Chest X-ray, PA view. Patient: 58 years old, sex M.
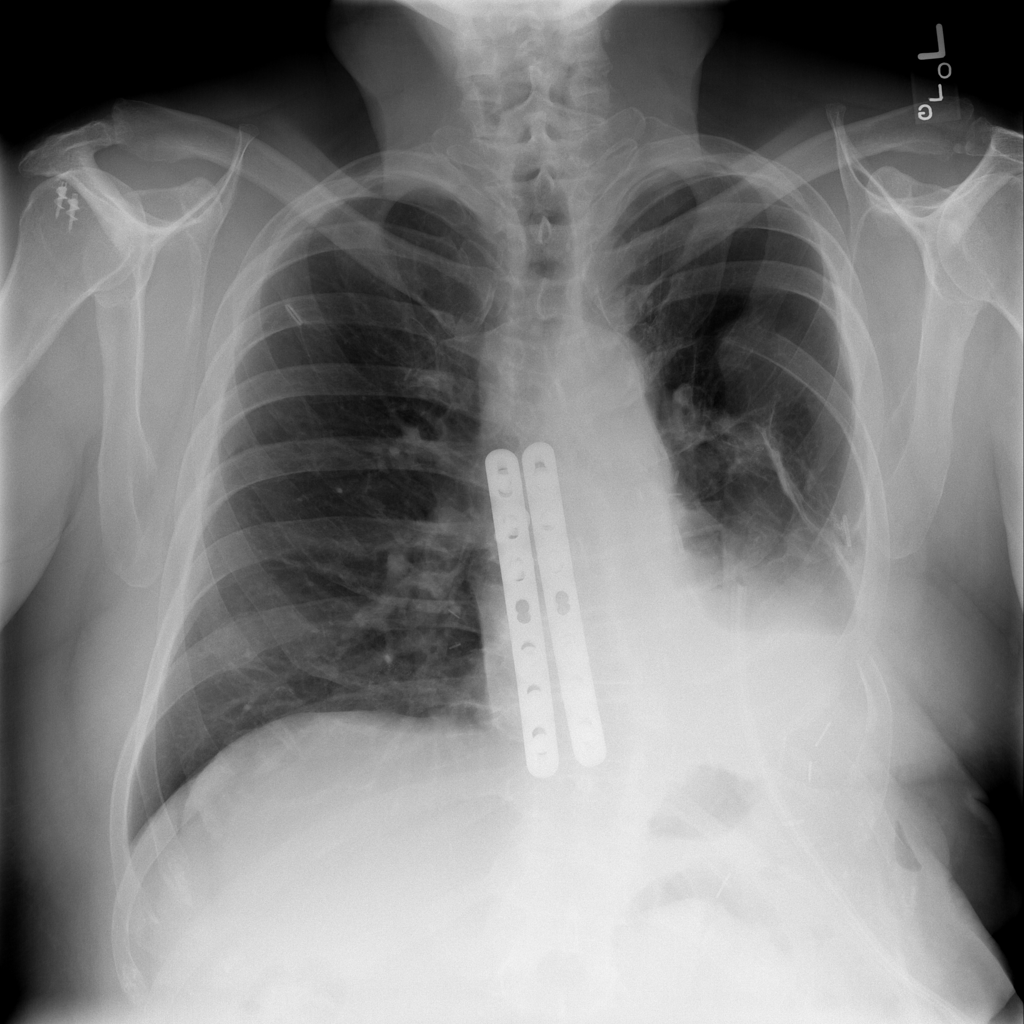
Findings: No Finding